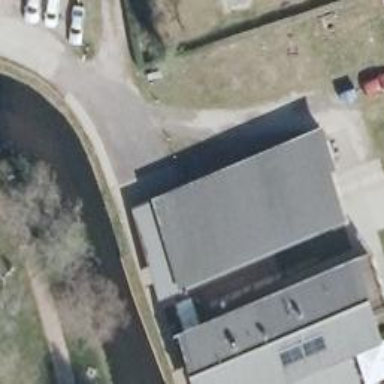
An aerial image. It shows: Boathouse building.